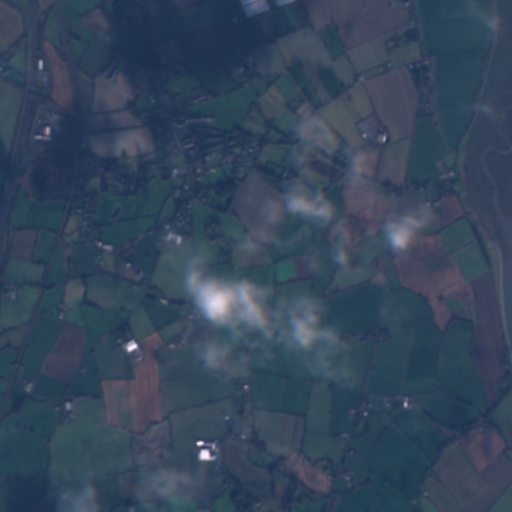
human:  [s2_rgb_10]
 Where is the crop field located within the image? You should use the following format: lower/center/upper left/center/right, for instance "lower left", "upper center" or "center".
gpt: The crop field is located in the upper right of the image.
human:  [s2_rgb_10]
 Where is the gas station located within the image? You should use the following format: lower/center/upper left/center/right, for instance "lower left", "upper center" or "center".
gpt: The gas station is located in the upper left of the image.
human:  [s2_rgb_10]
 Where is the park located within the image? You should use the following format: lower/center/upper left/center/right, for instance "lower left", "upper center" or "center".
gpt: The park is located in the upper center of the image.
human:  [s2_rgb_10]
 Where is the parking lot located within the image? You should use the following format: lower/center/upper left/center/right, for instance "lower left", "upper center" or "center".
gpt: The parking lot is located in the upper left of the image.
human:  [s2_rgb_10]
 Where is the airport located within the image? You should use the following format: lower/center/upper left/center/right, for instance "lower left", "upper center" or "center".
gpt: There is no airport in the image.